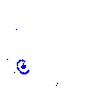
Particle: kaon